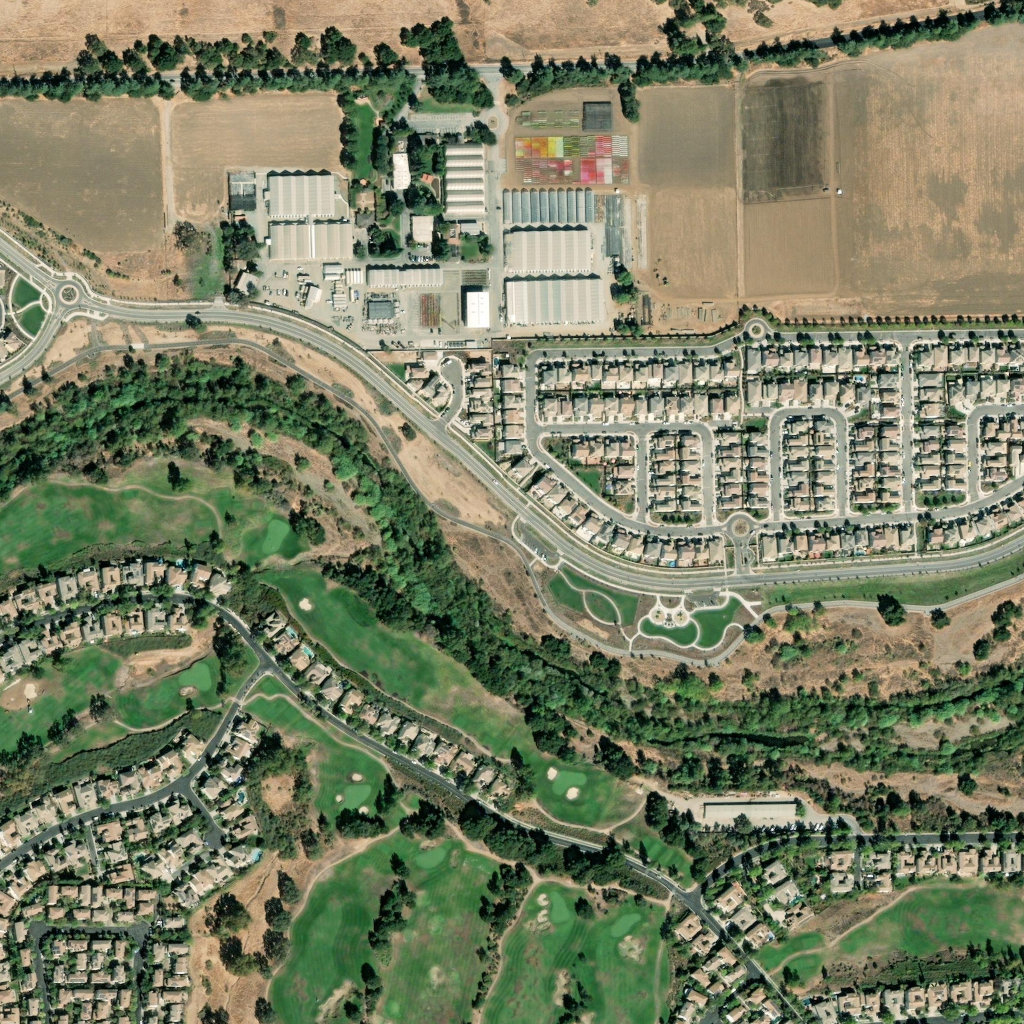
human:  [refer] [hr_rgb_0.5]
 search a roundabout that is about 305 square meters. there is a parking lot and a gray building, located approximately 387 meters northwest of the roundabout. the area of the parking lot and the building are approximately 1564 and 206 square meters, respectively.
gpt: <box>[[72, 30, 75, 33, 0]]</box>